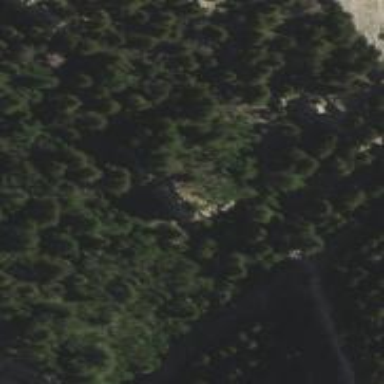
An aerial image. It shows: Cliff in nature.